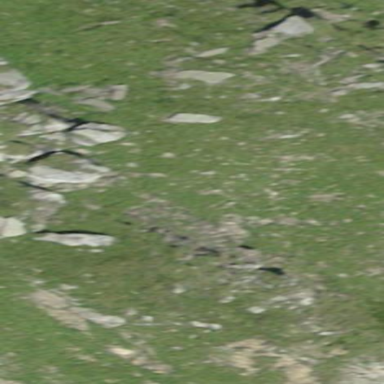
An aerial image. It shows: Landscape dominated by bare rock.